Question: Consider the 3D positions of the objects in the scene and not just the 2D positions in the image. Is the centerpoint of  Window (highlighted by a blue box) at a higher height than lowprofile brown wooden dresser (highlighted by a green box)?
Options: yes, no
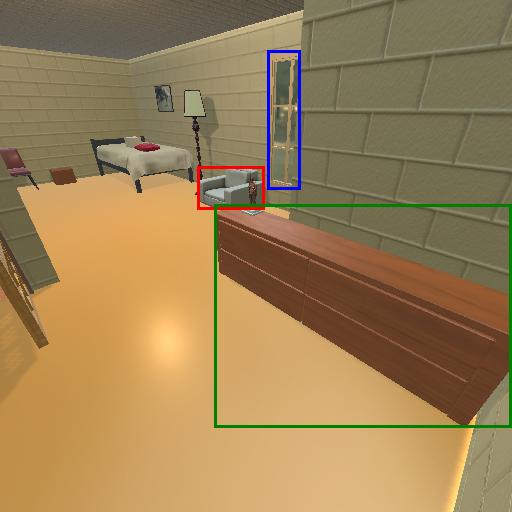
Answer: yes